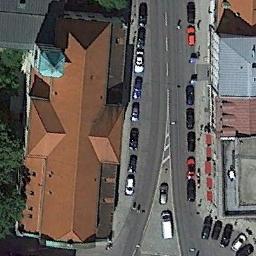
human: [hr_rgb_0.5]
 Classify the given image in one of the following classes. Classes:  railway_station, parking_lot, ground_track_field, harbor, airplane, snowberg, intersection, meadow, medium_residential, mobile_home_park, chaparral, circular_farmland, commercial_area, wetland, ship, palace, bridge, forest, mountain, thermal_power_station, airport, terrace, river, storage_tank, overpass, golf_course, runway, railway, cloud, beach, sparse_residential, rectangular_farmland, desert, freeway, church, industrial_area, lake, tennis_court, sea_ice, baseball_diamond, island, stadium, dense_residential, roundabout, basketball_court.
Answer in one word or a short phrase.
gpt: church